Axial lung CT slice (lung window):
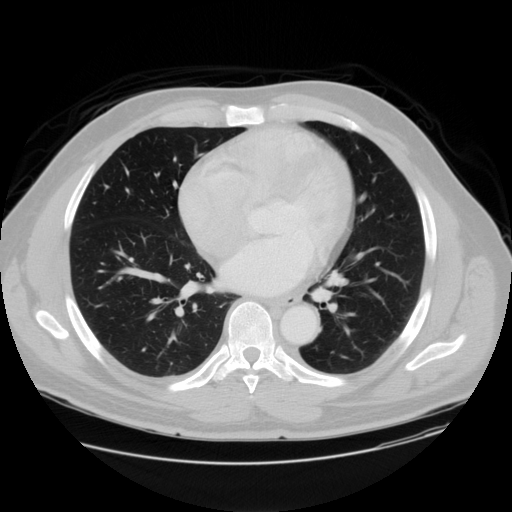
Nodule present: no